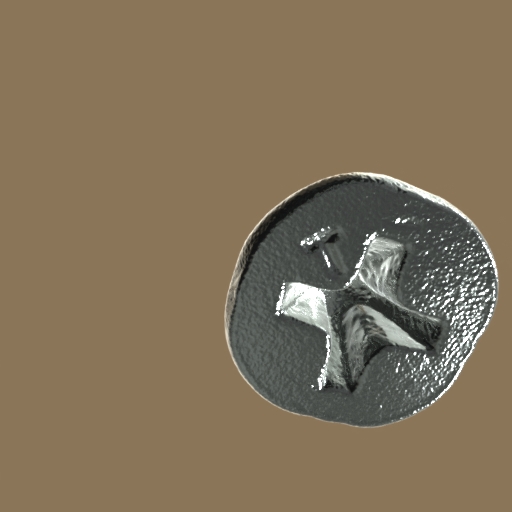
Label: screw